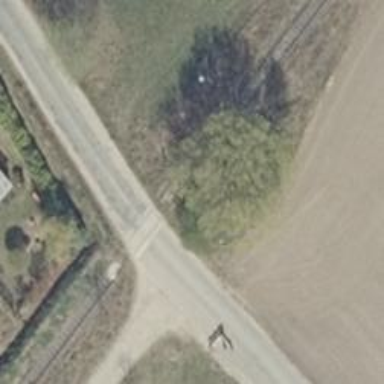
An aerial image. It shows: Road with "give way" sign.